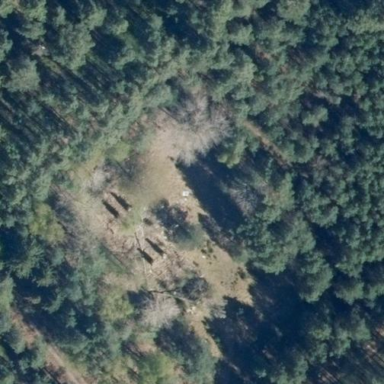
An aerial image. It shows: Historic ruins of building.